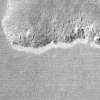
Atmospheric dust classification: not_dusty